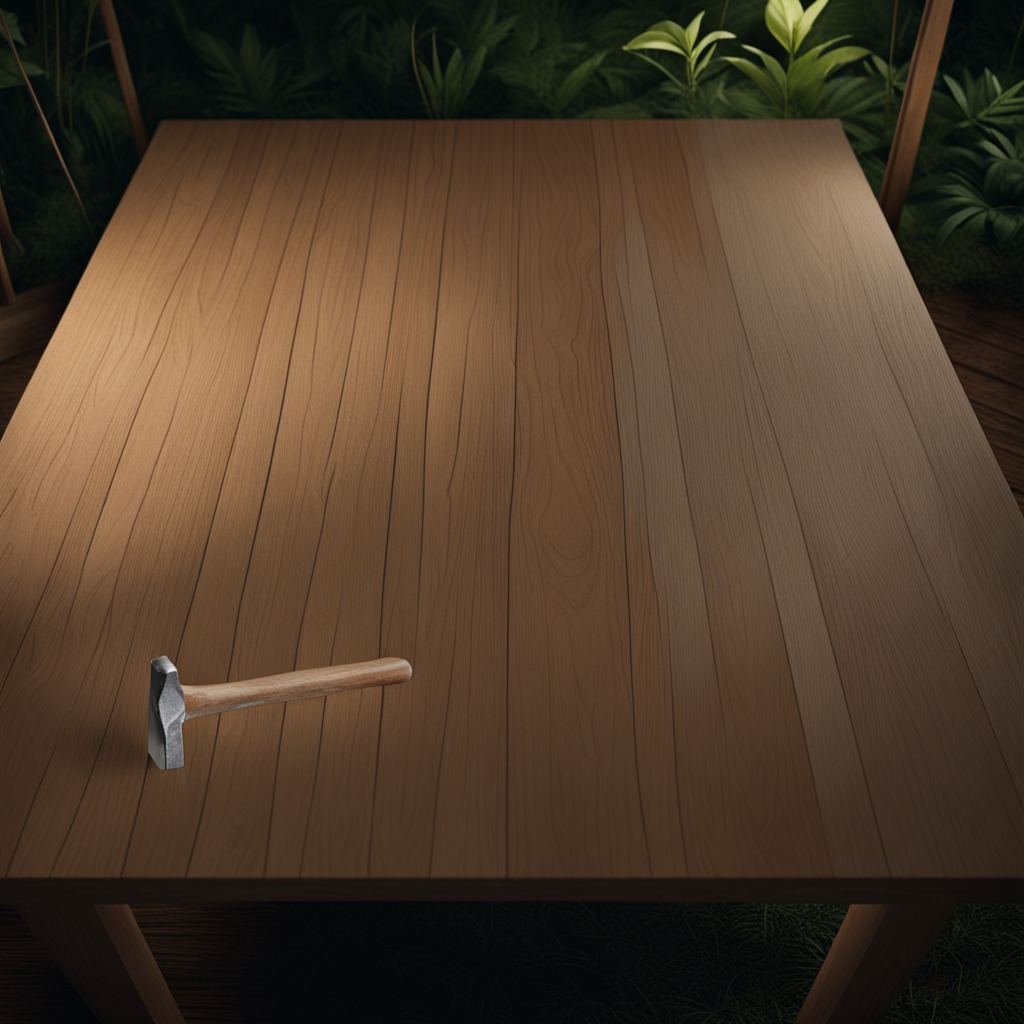
A hammer is lying on a wooden table inside a jungle field workshop tent at night.